Question: I'm absolutely sure that I haven't changed a thing.
For some reason, excel interop has started reading cells with decimals with same mystic value:
> -<PHONE>
I'm absolutely clueless on what to do next, what to look for.
OS: windows7 enterprise edition, MSOffice: 2010 professional plus
Any ideas what this could be?
Recent updates:

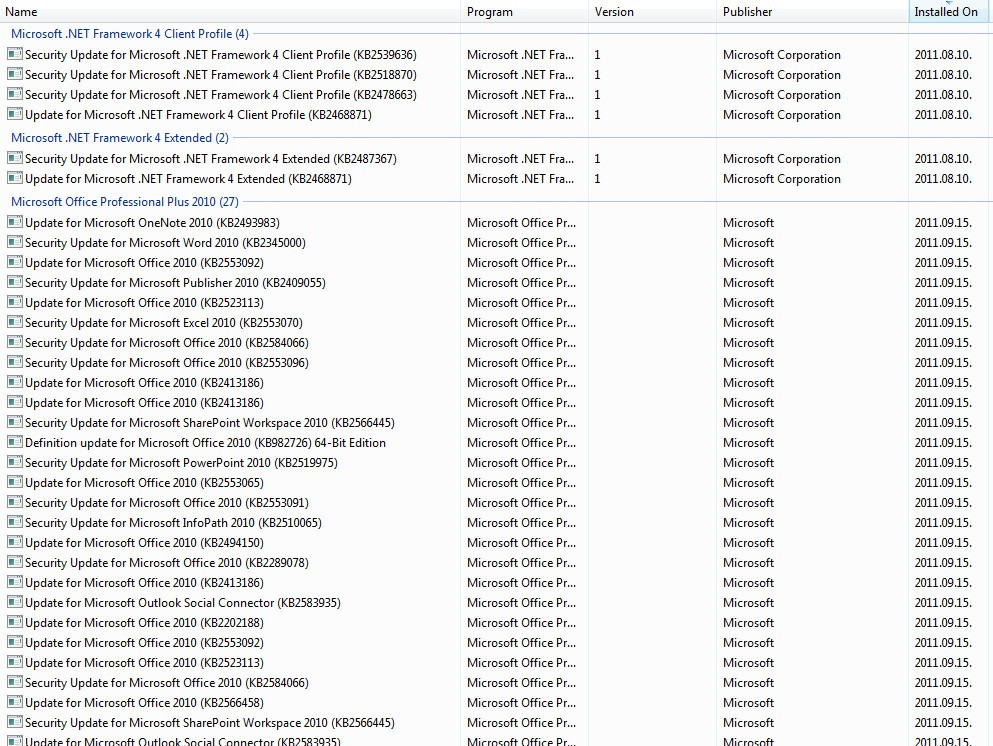
Answer: It is not that unusual. When you convert it to hex, you get 0x800A07FA. Which is an . The last 4 digits is the Excel error, producing 2042. Google "Excel error 2042", first hit tells you it means "match not found" or "#N/A".
That's as much as I can reverse-engineer. Start by taking a critical look at the error handling in your code. Don't mess with the install.